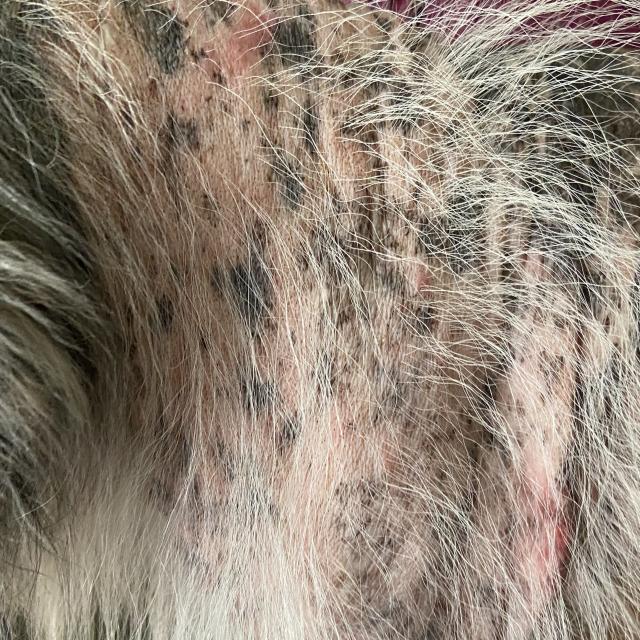
Canine demodicosis (Demodex mange) — caused by Demodex canis mites. Presents with alopecia, follicular papules, pustules, and comedones. Often localized on face and forelimbs.